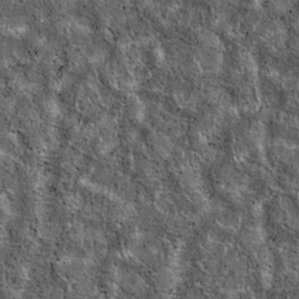
Label: non_frost